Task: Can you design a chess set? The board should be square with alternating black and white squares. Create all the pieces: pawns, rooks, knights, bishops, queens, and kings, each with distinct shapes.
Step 2491:
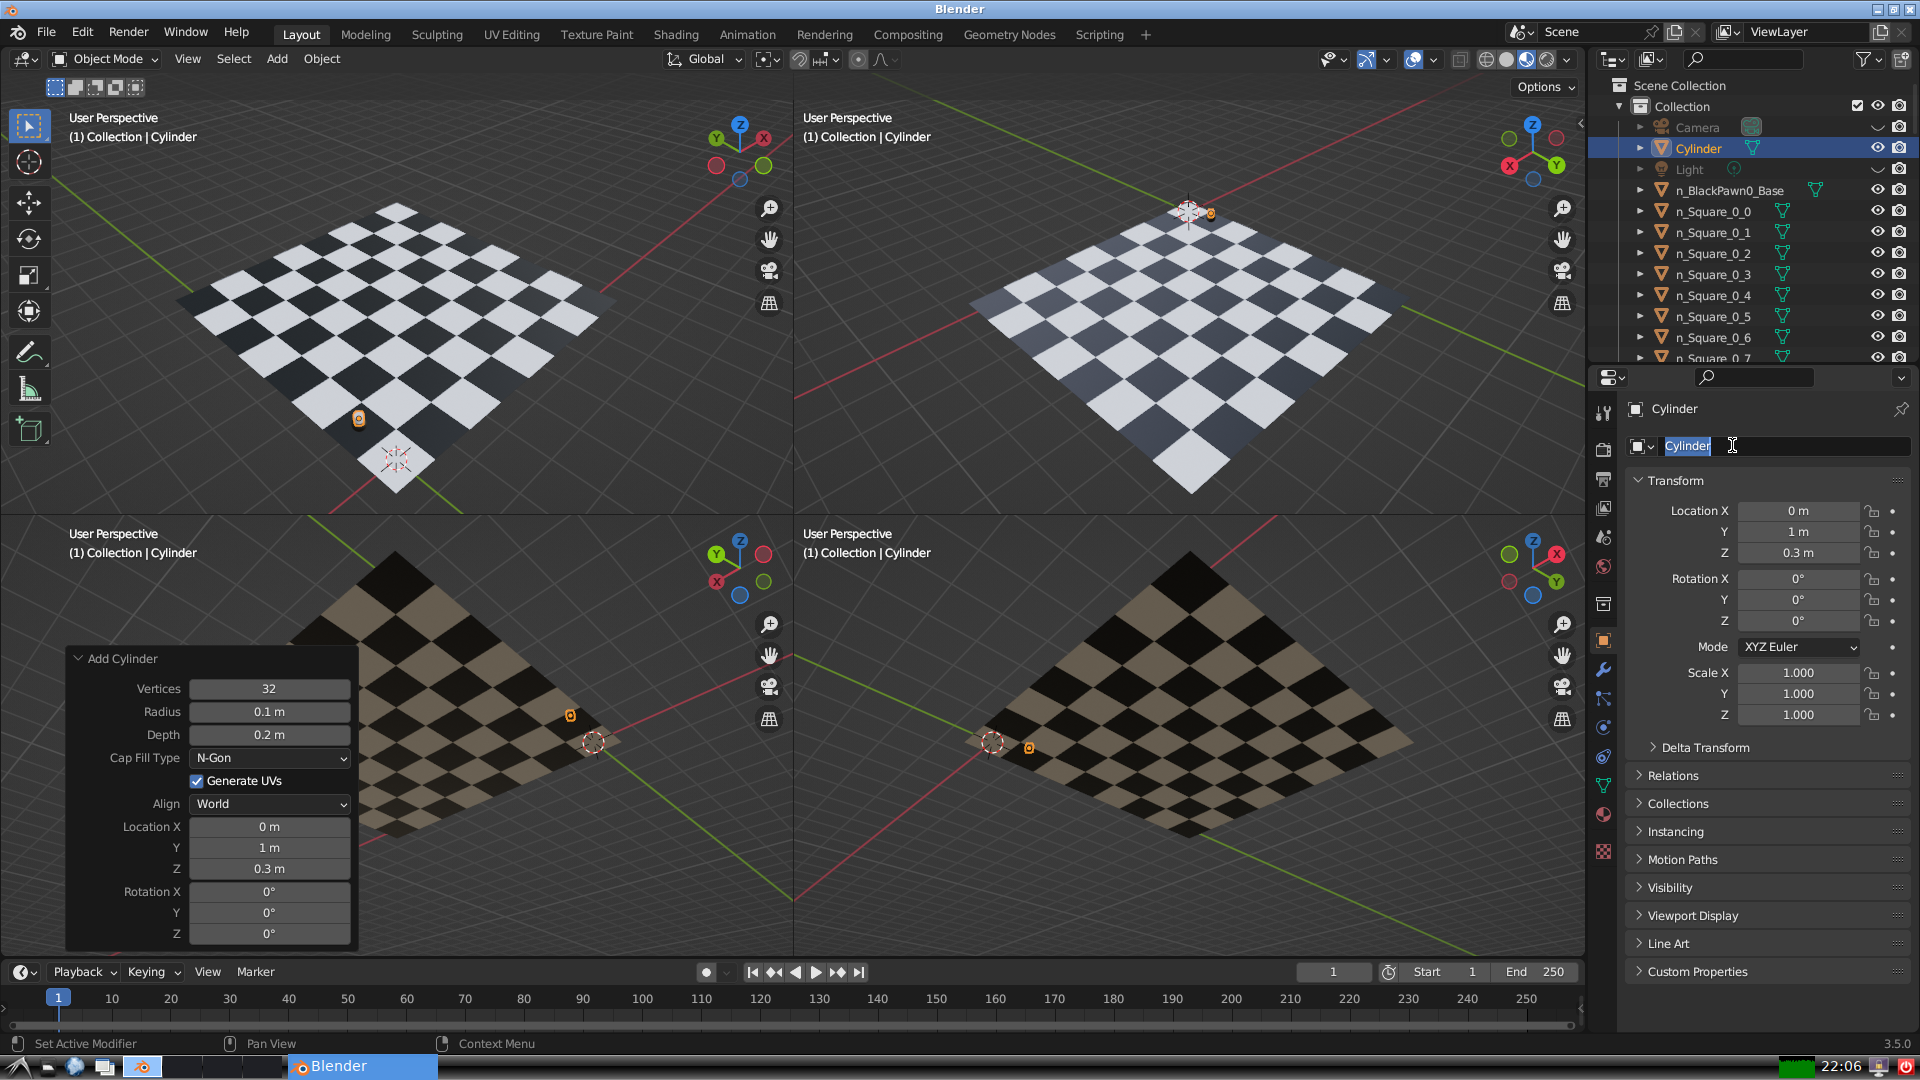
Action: input_text: n_BlackPawn0_Body